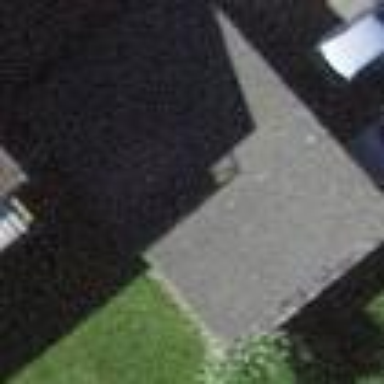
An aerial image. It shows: Group of garages.